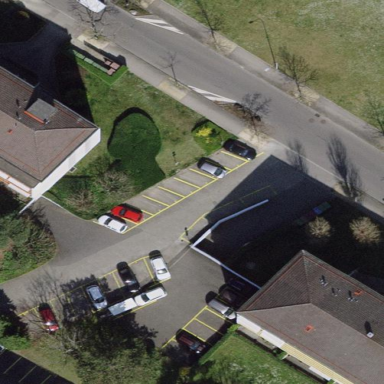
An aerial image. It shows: Street-side parking area.